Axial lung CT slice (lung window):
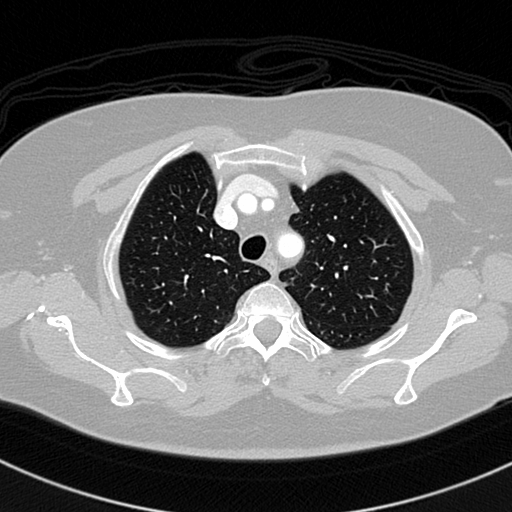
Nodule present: no